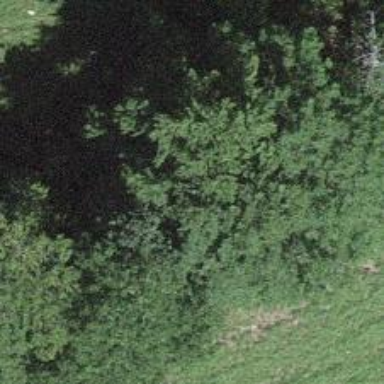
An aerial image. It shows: Row of trees in natural setting.